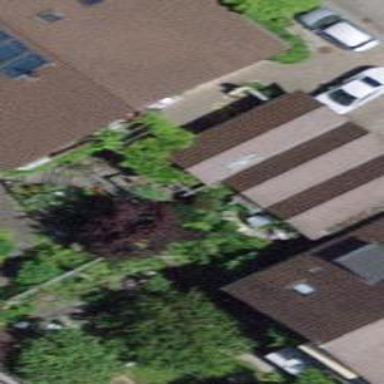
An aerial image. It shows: Group of garages.